Breast ultrasound image
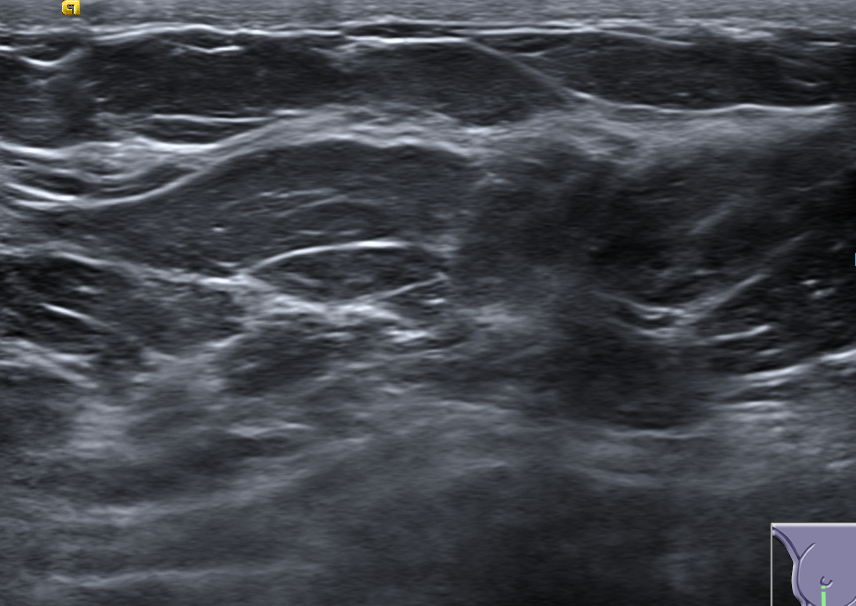
Diagnosis: normal